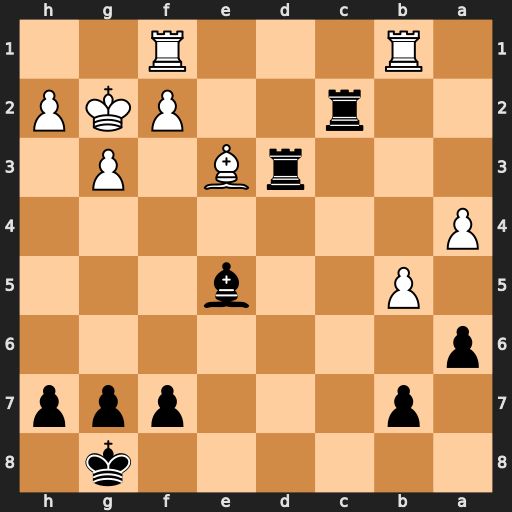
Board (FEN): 6k1/1p3ppp/p7/1P2b3/P7/3rB1P1/2r2PKP/1R3R2
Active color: b
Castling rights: -
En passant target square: -
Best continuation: Rxe3 bxa6 bxa6